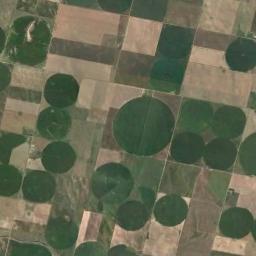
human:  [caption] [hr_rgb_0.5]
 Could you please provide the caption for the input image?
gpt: There is a large circular field in the upper left corner .

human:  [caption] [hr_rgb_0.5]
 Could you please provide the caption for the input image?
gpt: Many dense, Dark green, Light green mixed neatly arranged circular farmland .

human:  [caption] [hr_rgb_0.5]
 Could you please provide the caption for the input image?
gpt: There are some green circle farmland and bare square farmland .

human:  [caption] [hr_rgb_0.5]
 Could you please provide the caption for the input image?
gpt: Several dark green circular farmlands with different radii are surrounded by other khaki farmlands that grows other crops .

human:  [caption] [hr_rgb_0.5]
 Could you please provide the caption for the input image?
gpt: There are many green circular farmlands of different sizes .